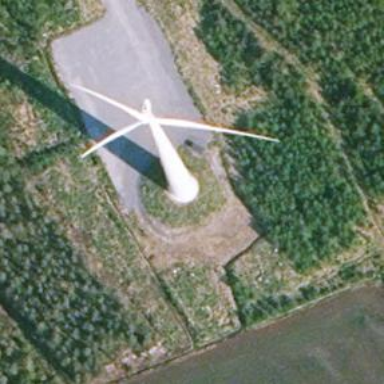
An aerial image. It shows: Wind power generator.